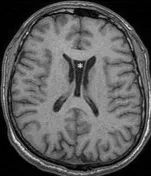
Brain MR images of the examined patients. T1 weighted images of Patient II/2.
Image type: radiology (mri)